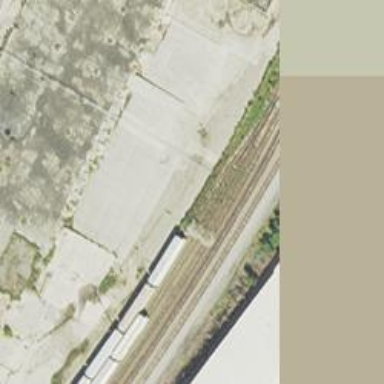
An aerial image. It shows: Abandoned railway yard.